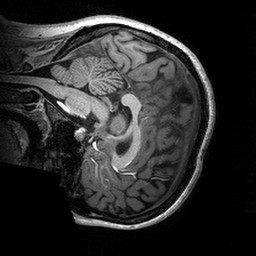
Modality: T1w
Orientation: sagittal
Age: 21
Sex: female
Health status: healthy
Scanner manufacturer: siemens
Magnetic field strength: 3 T
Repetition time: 2.53 s
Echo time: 0.00288 s